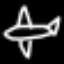
Label: airplane